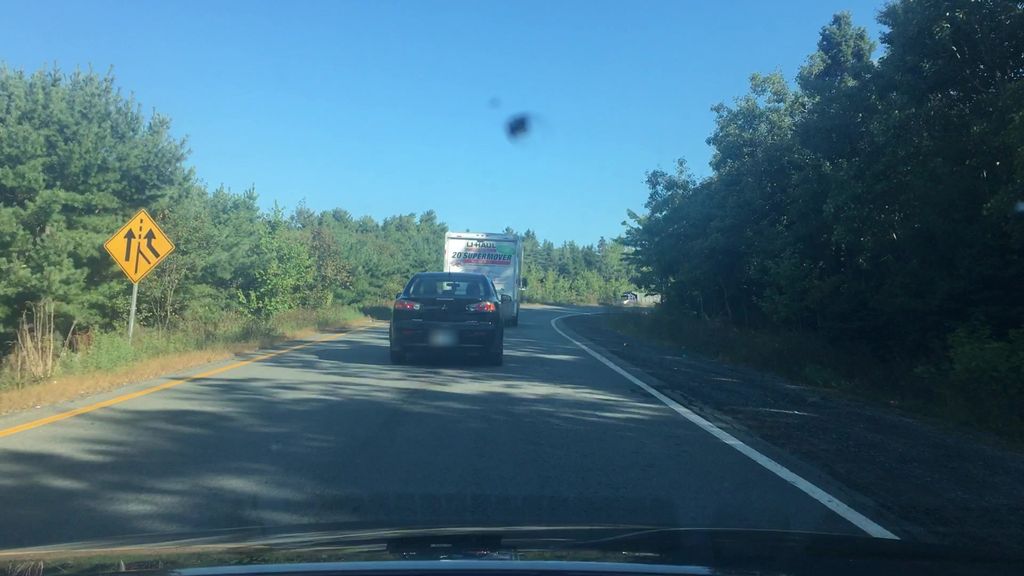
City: halifax